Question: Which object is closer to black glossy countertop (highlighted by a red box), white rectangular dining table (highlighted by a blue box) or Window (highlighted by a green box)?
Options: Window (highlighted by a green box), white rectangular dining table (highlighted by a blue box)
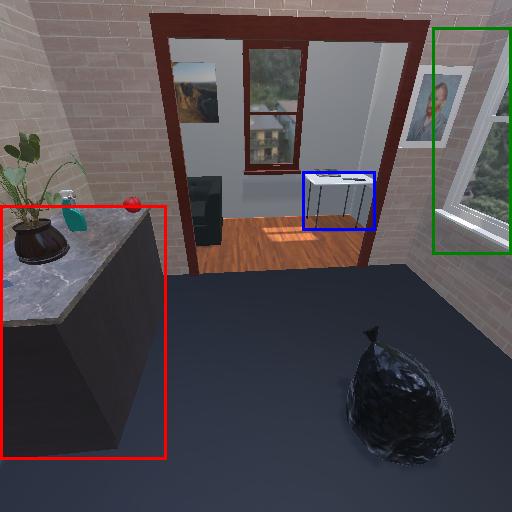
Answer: Window (highlighted by a green box)